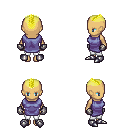
a pixel art fantasy rpg character, female body template, human, tanned skin, chain tabard jacket, white pants, gold short mohawk hairstyle, metal gloves, metal boots, four views (front, back, left, right), 2x2 character sprite sheet, small pixel art, hard edges, no anti-aliasing